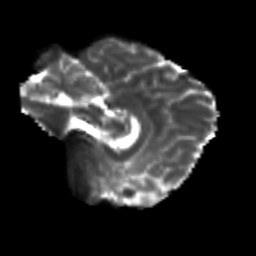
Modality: T2w
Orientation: sagittal
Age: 25
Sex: male
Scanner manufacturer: siemens
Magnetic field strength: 3 T
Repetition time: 3.5 s
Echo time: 0.104 s